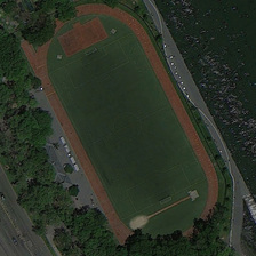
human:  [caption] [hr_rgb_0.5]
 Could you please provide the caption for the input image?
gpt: The playground by the river is full of green trees.

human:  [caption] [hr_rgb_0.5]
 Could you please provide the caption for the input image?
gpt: Many green trees are around the playground near the river.

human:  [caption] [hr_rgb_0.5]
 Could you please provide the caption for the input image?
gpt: Many green trees are around a playground near a river.

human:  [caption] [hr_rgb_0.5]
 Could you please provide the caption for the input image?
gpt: There are many green trees around the playground by the river.

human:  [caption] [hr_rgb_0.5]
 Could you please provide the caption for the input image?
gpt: Many green trees are to the REDOR of a park near a river.